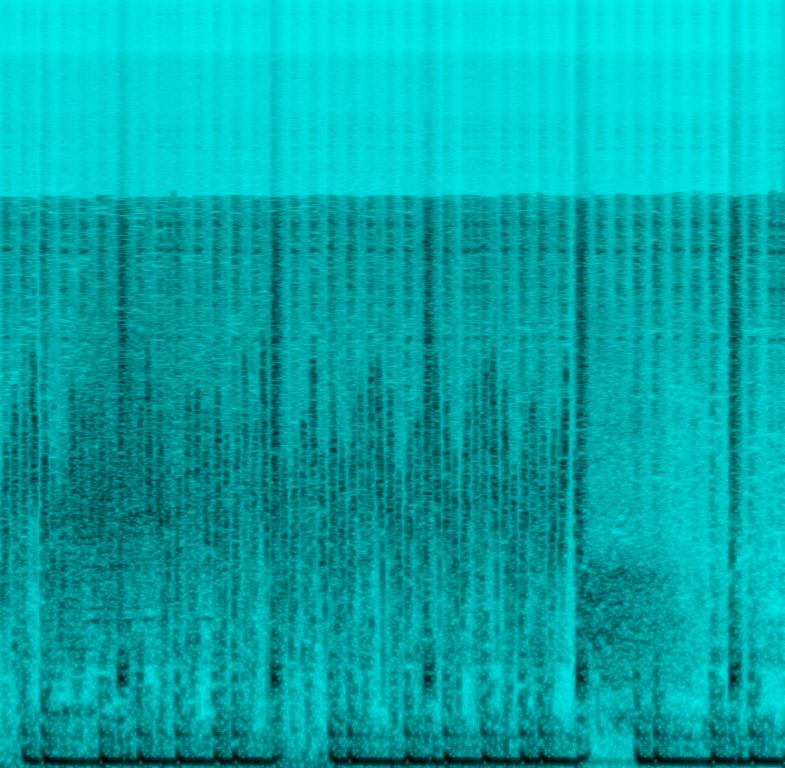
This is the recording of a DJ performance. In the rhythmic background, the electronic drums are playing a simple yet groovy beat. The DJ is scratching the turntable rapidly over this track. The piece is danceable. It has a dirty mix. Parts of this piece can be used as turntable samples for a beat. It could also be used in the soundtrack of a show with a big city setting.